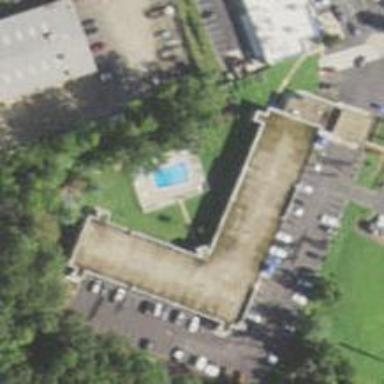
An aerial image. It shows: Hotel building.